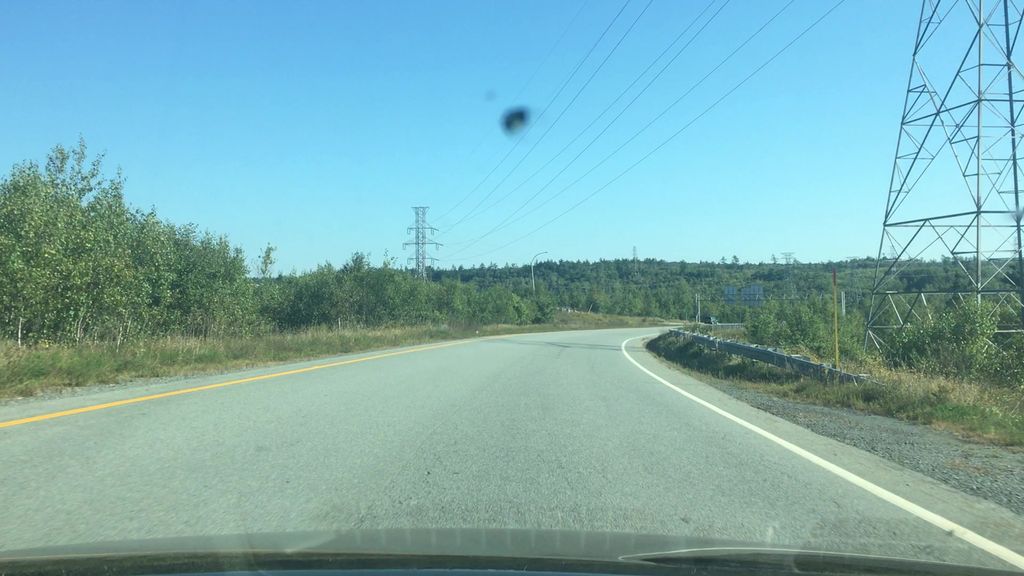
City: halifax